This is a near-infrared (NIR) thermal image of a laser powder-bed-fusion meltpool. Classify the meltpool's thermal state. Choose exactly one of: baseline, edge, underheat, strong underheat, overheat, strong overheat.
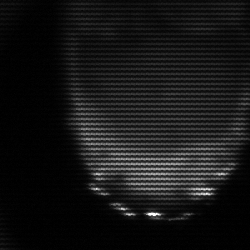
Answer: edge